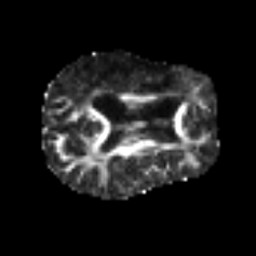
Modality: FA
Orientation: axial
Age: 54
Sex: male
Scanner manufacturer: siemens
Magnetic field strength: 3 T
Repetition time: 6.1 s
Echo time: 0.101 s